Question:
I started yesterday with developing app on Android Studio and I am not sure how to declare my activity in AndroidManifest. I read the post on <URL> but I am still not sure what to put for the name and label and how to find their exact names. I would really appreciate your help and thank you.
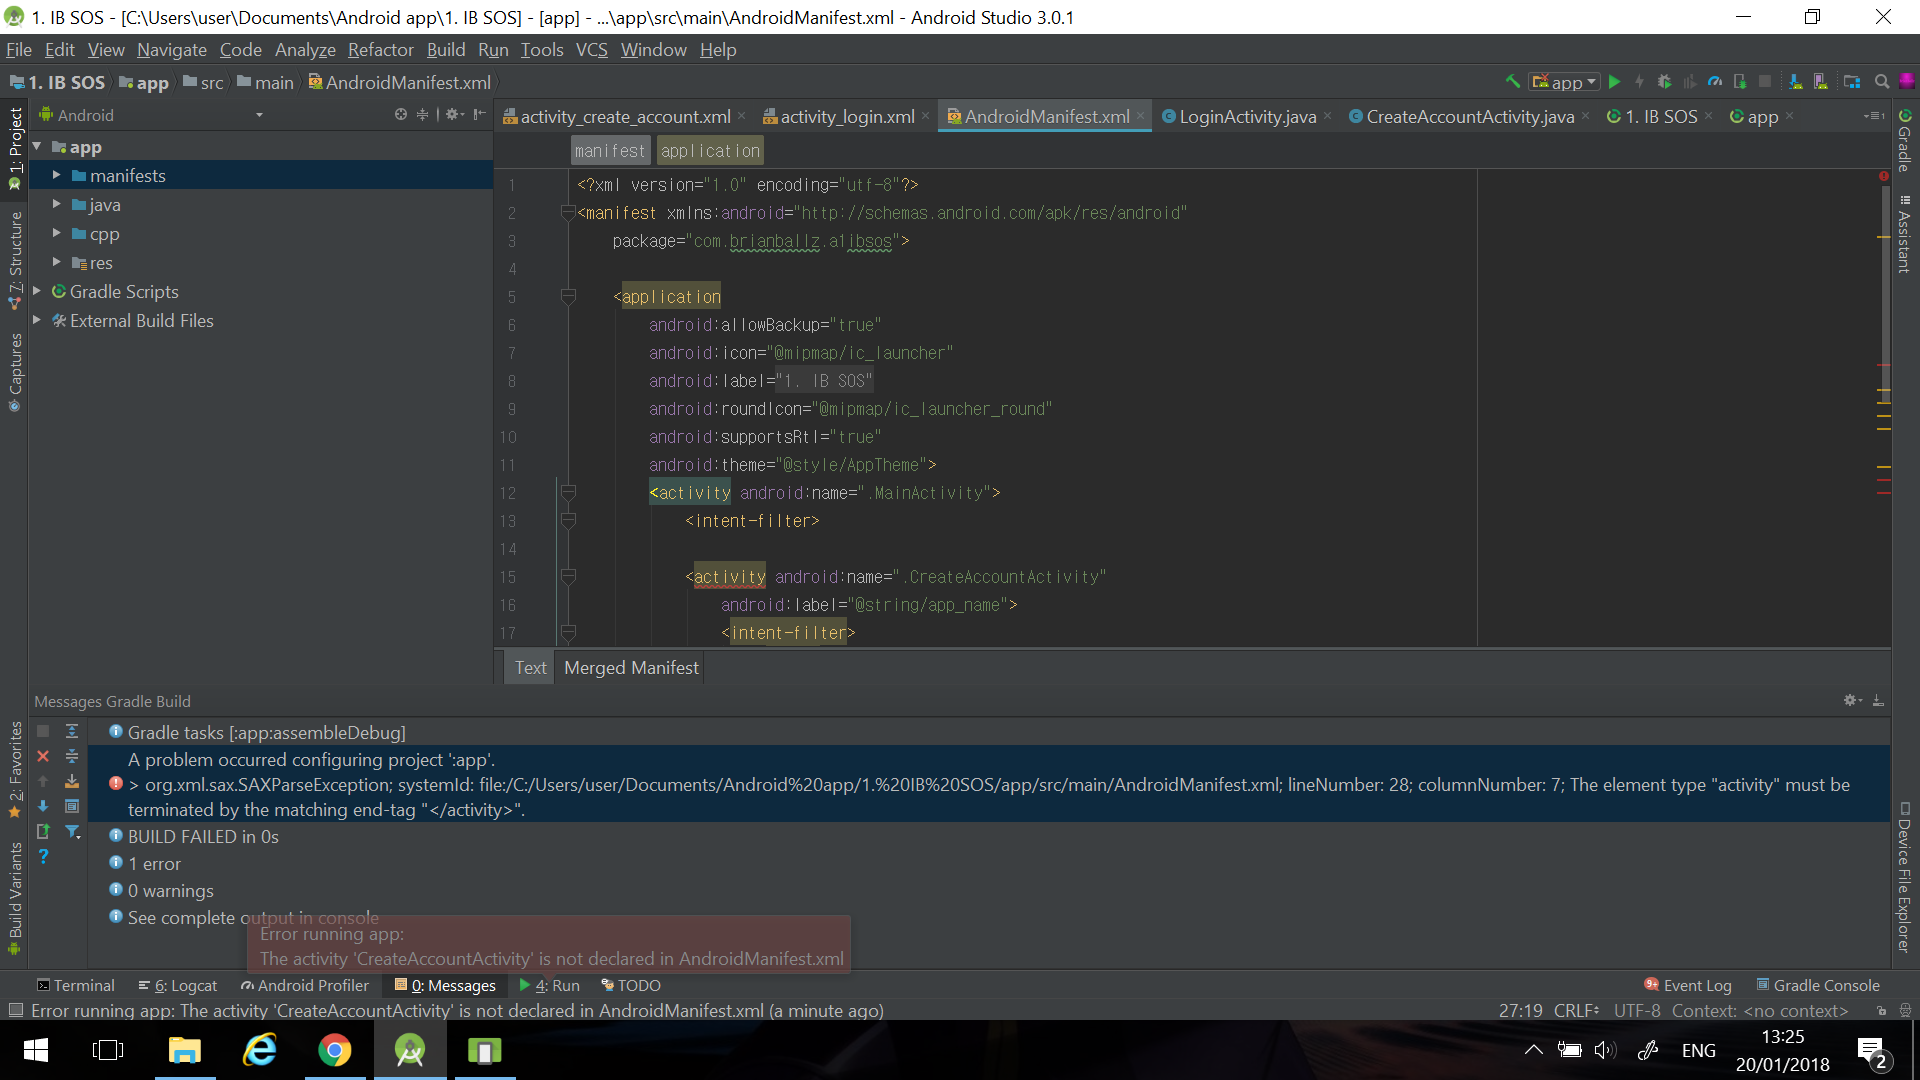
Answer: Try This
Read doc about Manifest file <URL>
'''
<?xml version="1.0" encoding="utf-8"?>
<manifest xmlns:android="http://schemas.android.com/apk/res/android"
package="com.brianballz.a1ibsos">
<application
android:allowBackup="true"
android:icon="@mipmap/ic_launcher"
android:label="@string/app_name"
android:supportsRtl="true"
android:theme="@style/AppTheme">
<activity android:name=".MainActivity"
android:theme="@style/AppTheme">
<intent-filter>
<action android:name="android.intent.action.MAIN" />
<category android:name="android.intent.category.LAUNCHER" />
</intent-filter>
</activity>
<activity android:name=".CreateAccountActivity"></activity>
<activity android:name=".LoginActivity"></activity>
</application>
</manifest>
'''